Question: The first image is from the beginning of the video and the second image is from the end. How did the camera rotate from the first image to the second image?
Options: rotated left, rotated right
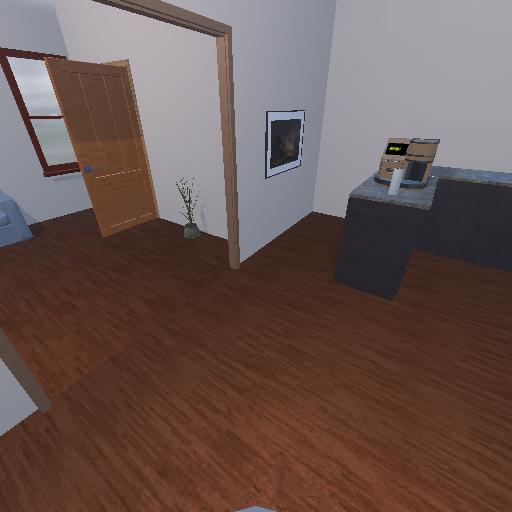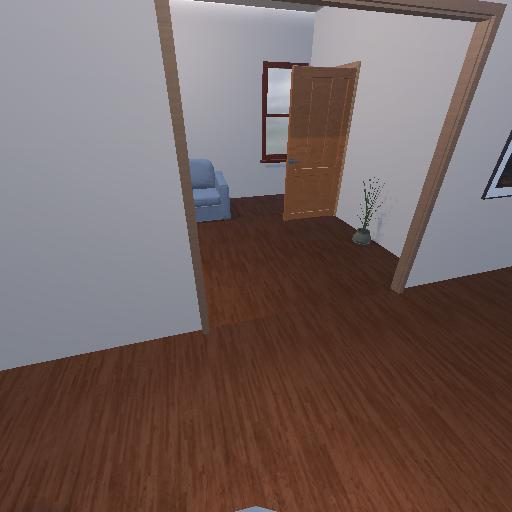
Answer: rotated left